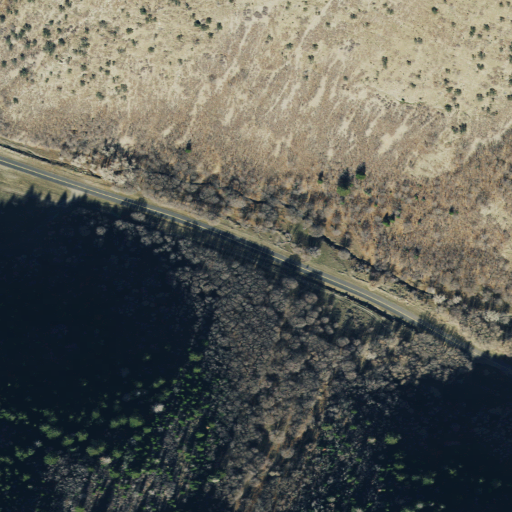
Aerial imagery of valley in Utah named Harkers Canyon containing shrub, woody wetlands, deciduous forest, evergreen forest, and herbaceous wetlands